Aerial crown-view tile of a tropical tree (Barro Colorado Island, Panama), acquired 20250217:
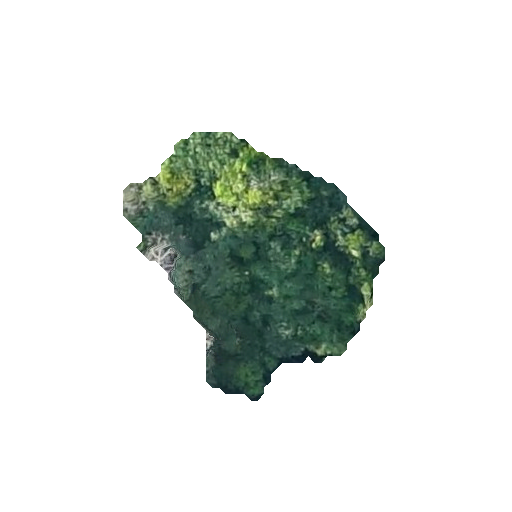
Species: Protium panamense
GBIF accepted scientific name: Protium panamense
Crown area: 62.566 m²